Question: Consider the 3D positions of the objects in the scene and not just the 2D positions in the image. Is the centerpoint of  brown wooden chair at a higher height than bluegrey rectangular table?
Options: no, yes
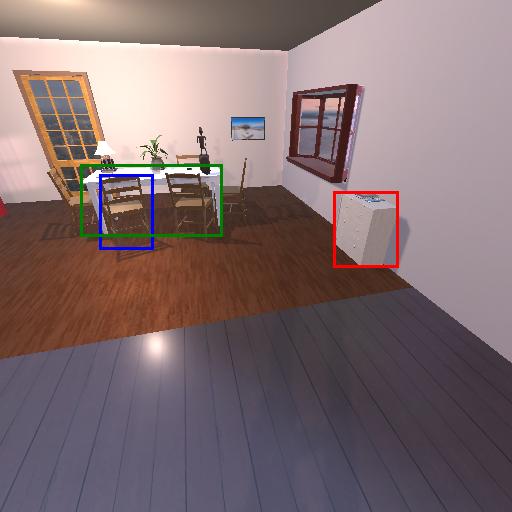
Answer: no